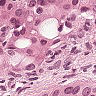
Metastatic tissue present: yes